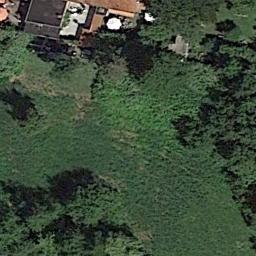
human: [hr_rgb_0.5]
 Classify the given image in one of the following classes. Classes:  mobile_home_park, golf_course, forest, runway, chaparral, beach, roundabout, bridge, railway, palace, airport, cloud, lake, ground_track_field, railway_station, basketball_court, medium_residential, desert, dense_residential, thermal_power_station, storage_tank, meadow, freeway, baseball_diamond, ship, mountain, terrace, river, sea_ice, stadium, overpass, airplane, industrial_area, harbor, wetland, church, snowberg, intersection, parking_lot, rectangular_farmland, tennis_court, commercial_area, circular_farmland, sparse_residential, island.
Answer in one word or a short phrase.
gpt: meadow